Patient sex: M
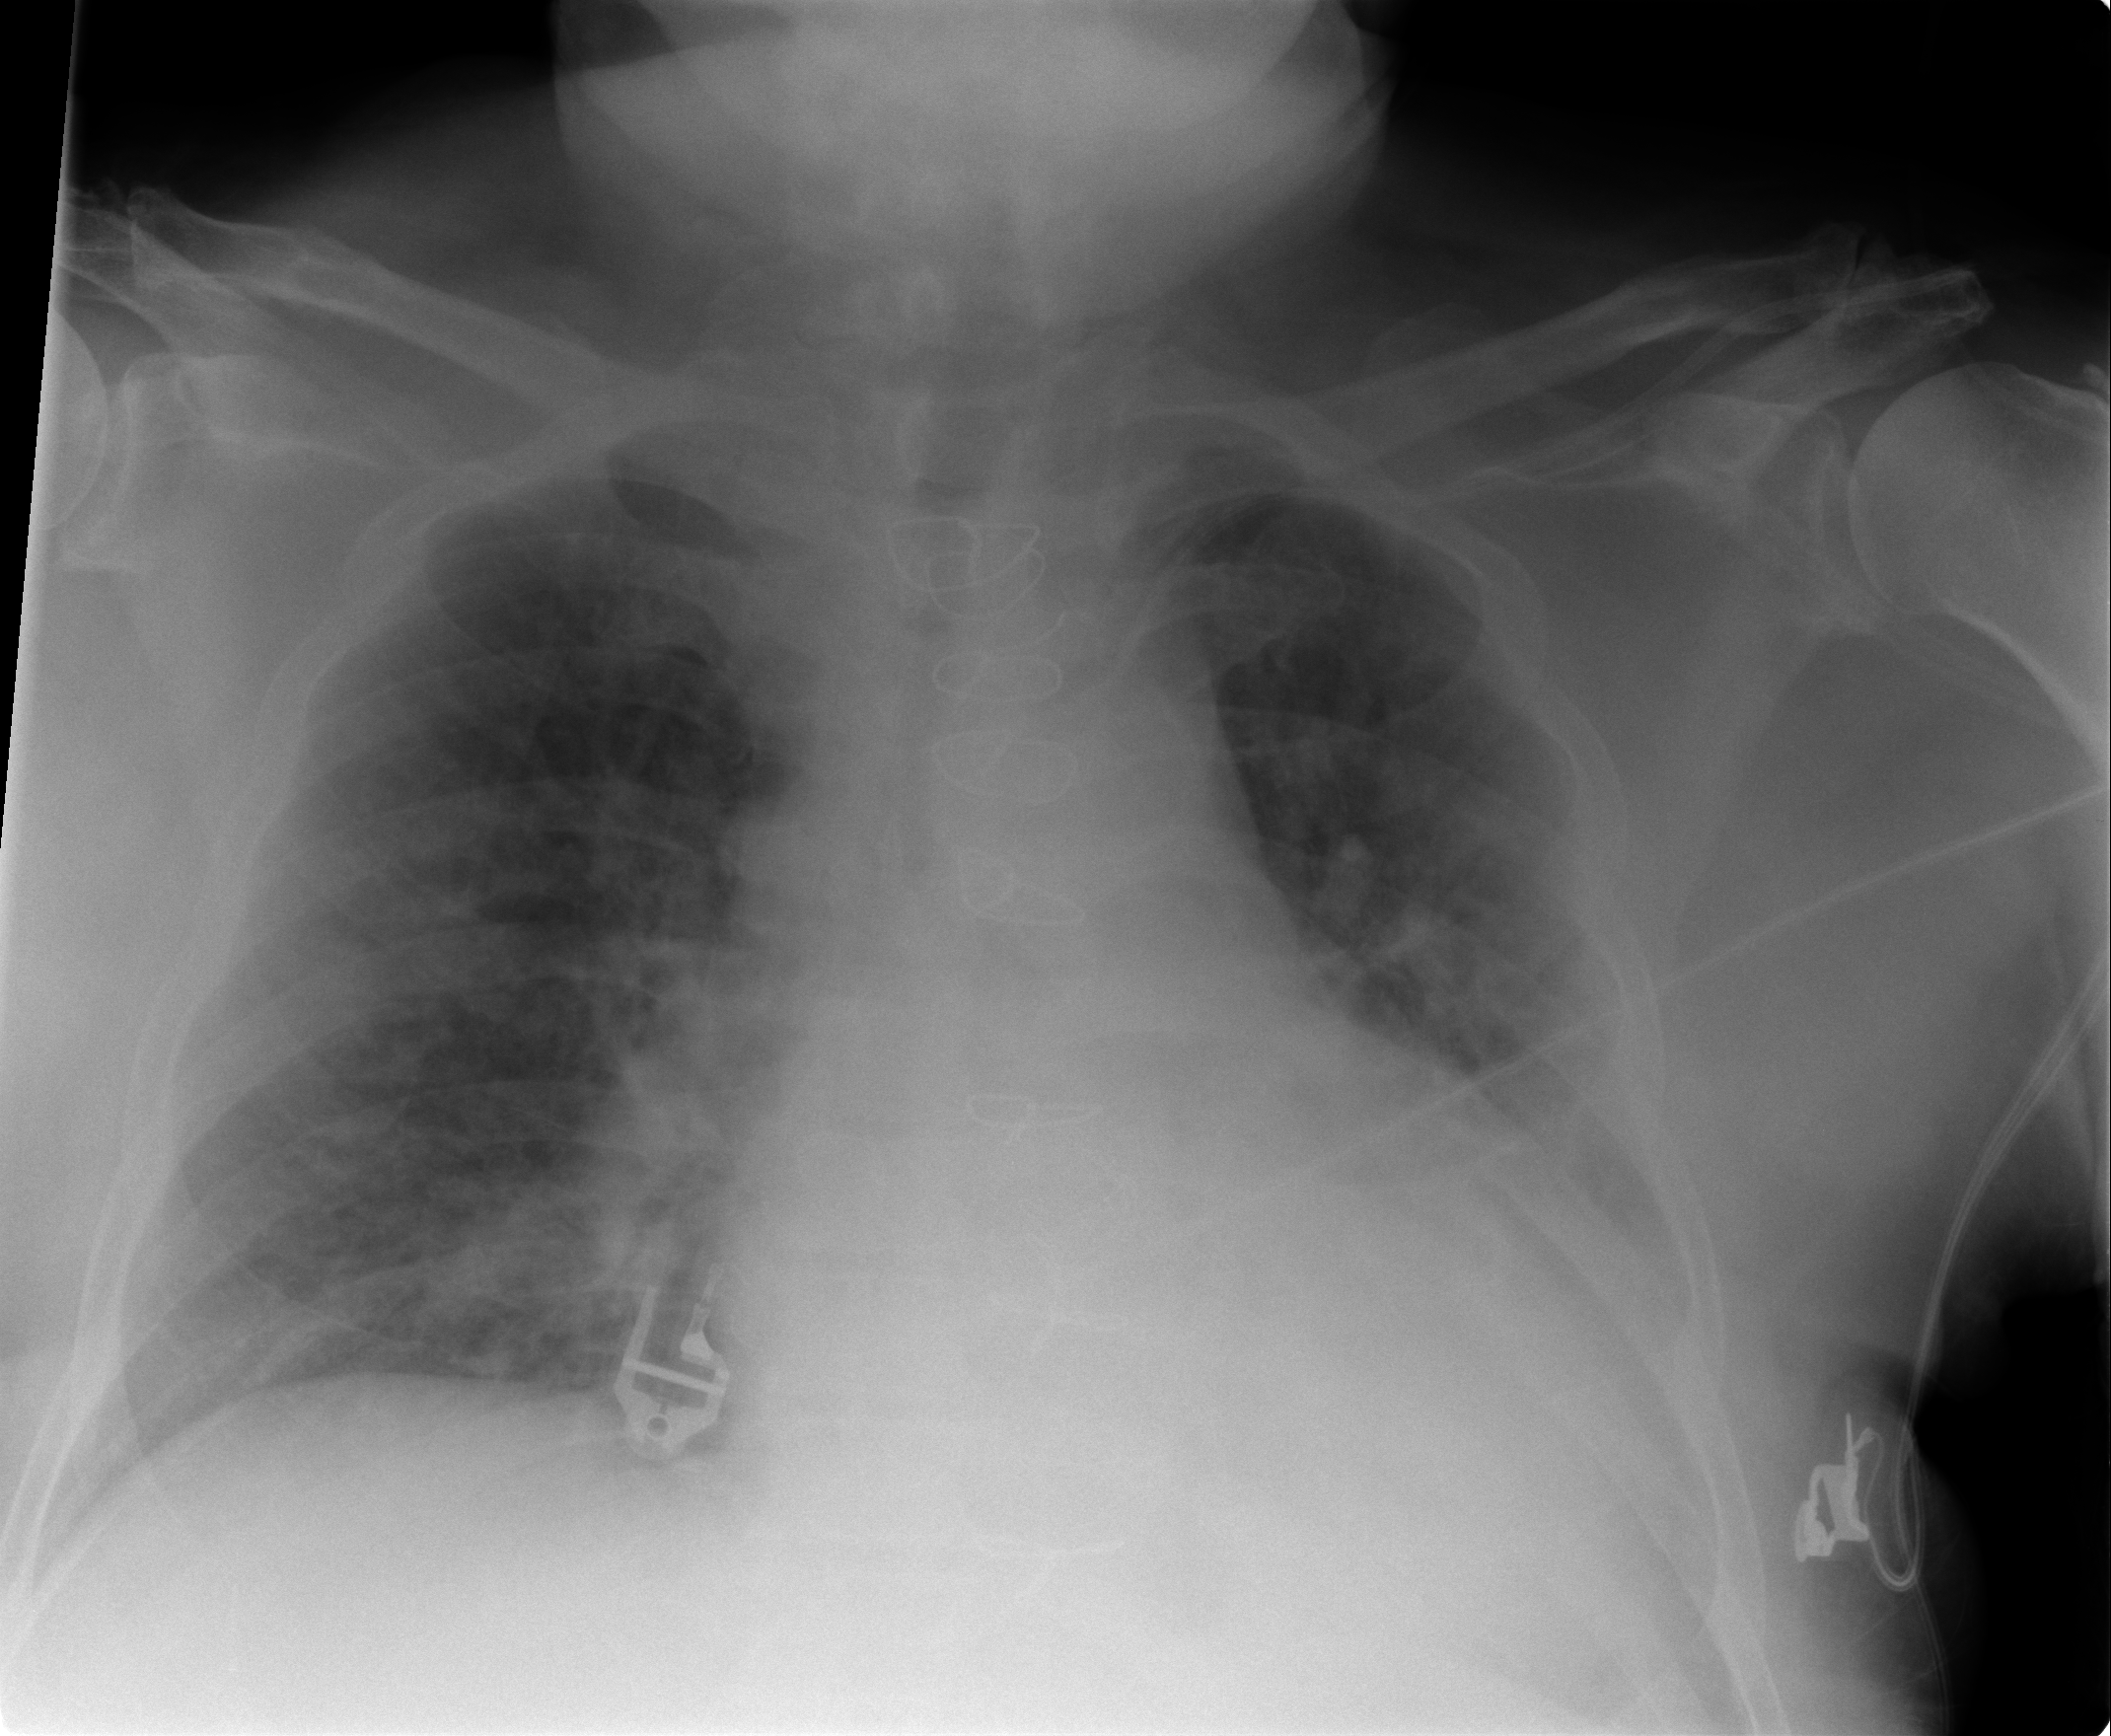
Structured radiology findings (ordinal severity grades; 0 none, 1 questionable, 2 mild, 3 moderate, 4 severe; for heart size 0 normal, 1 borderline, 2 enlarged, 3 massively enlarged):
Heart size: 2
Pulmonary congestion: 3
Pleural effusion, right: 0
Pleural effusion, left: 1
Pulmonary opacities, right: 3
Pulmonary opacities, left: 2
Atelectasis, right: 2
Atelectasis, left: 2